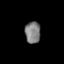
Tissue: prostate
Cell type: T cells
Senescence score: 0.2772
Nuclear area (px): 328
Mean DAPI intensity: 126.149